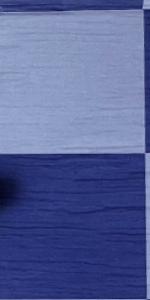
Label: Empty